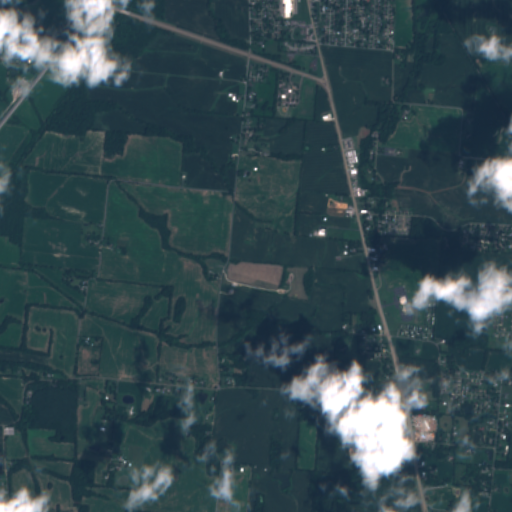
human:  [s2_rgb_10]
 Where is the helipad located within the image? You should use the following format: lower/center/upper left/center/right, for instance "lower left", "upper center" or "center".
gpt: The helipad is located in the upper center of the image.
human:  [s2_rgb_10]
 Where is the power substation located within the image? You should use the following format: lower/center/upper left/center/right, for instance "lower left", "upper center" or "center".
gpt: The power substation is located in the lower left of the image.
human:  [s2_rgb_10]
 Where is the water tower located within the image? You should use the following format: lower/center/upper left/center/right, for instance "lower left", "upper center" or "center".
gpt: The water tower is located in the center of the image.
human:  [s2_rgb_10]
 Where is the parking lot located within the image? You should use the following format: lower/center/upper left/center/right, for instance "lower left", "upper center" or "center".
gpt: There is no parking lot in the image.